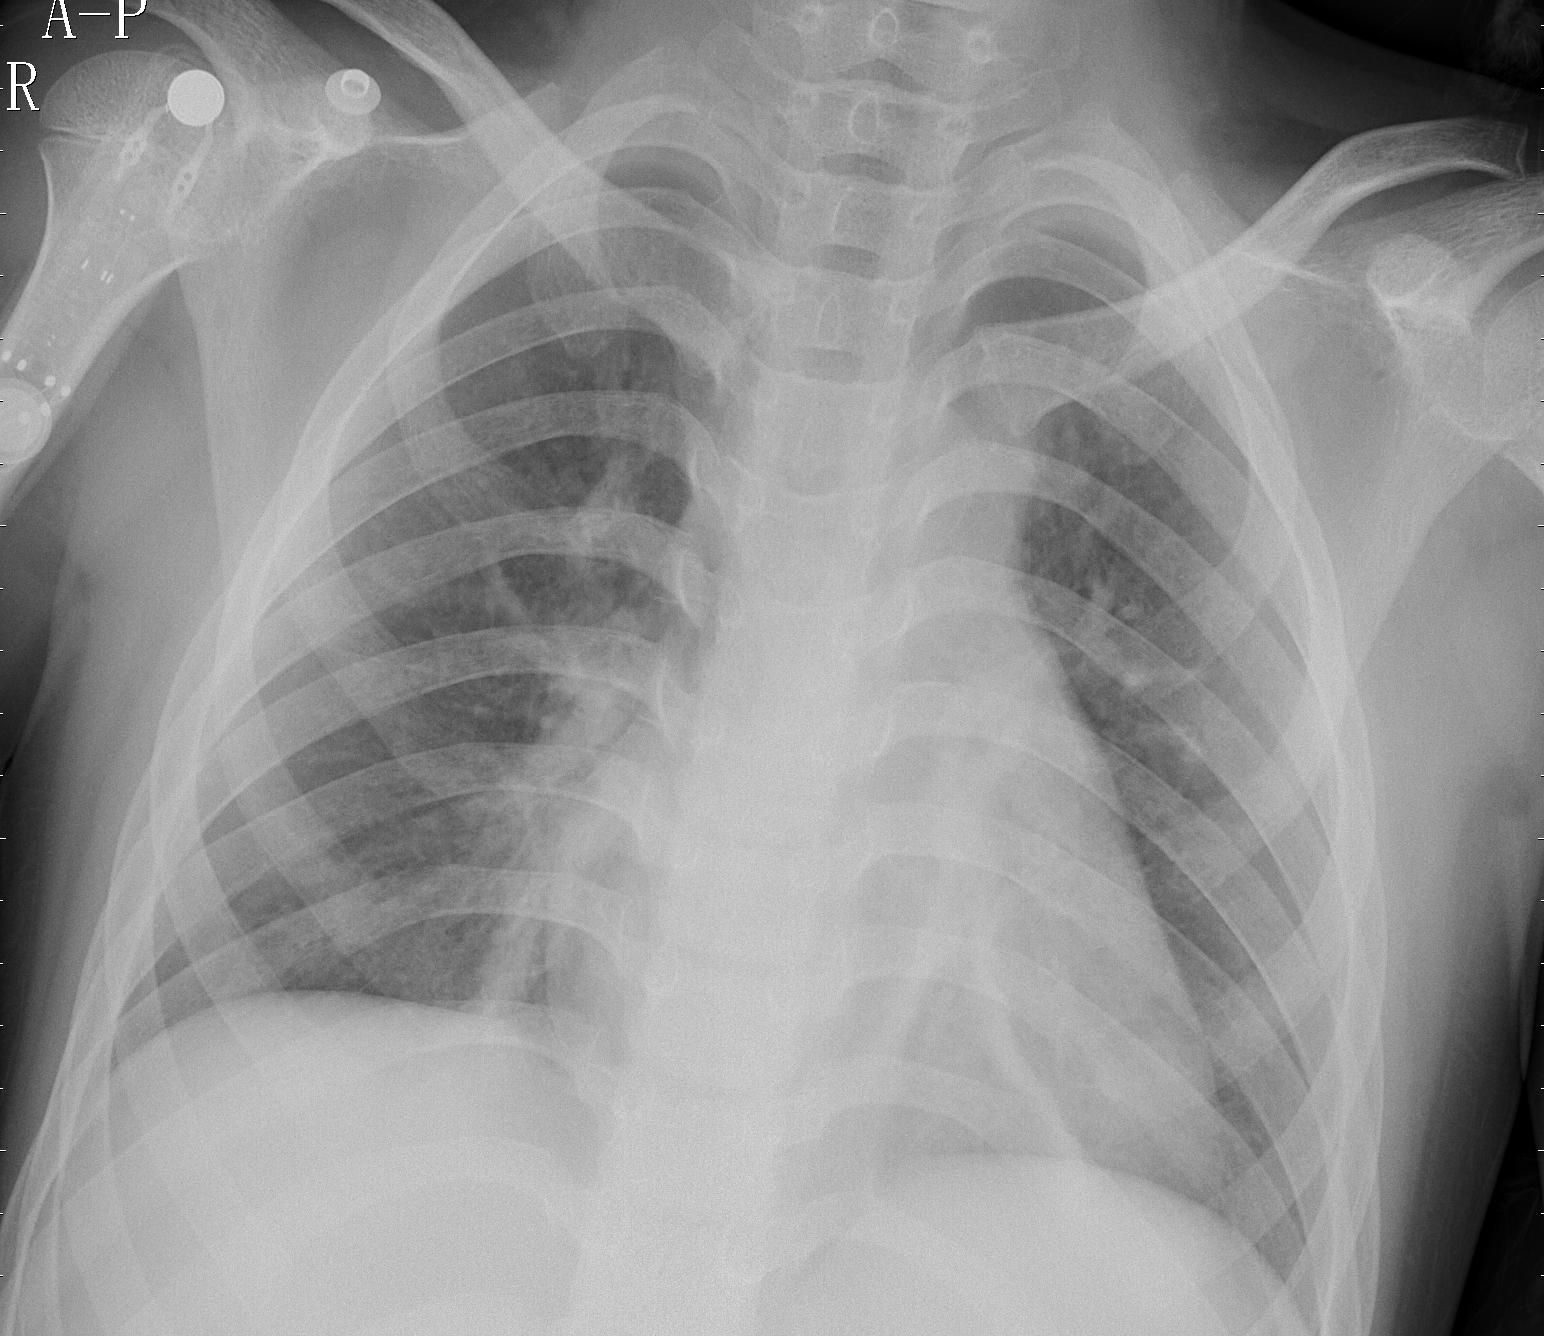
Diagnosis: PNEUMONIA